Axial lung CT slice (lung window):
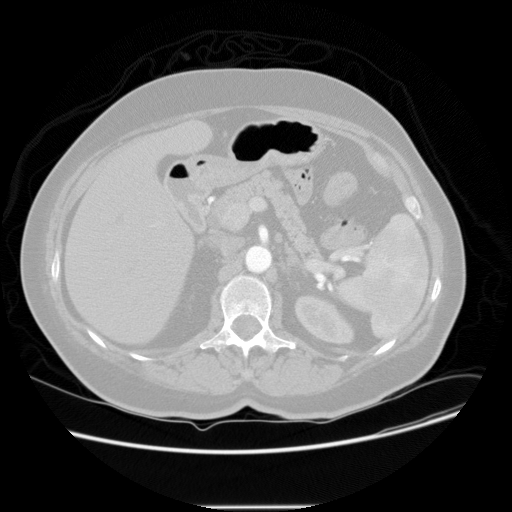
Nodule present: no